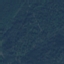
Label: Forest